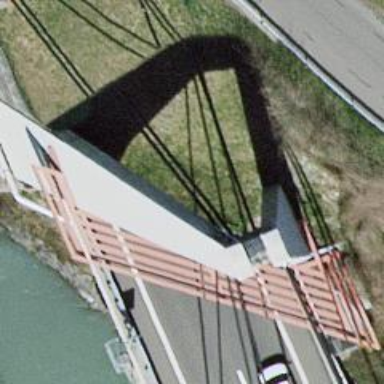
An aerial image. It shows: Bridge over motorway.